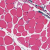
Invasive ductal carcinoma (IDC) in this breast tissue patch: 0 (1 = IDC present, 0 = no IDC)